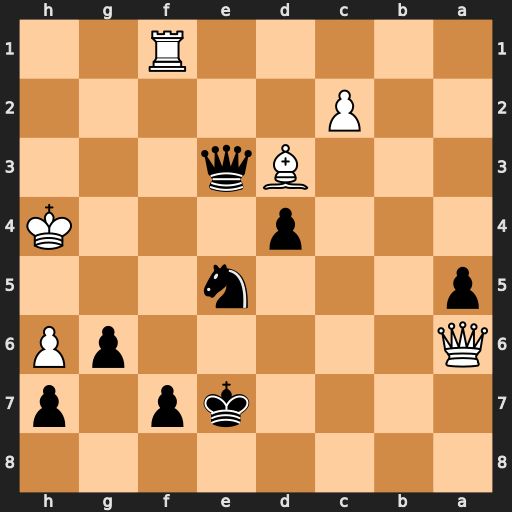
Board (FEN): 8/4kp1p/Q5pP/p3n3/3p3K/3Bq3/2P5/5R2
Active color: b
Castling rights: -
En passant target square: -
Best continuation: g5+ Kh5 Qh3+ Kxg5 Qg4#